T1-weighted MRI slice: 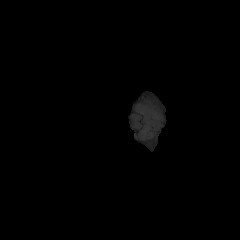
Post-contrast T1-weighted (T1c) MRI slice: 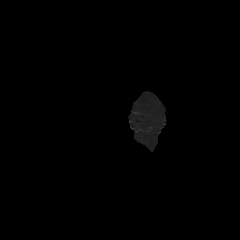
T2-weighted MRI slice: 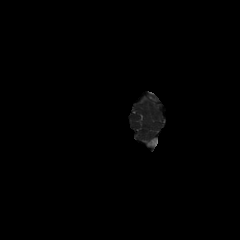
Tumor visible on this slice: no